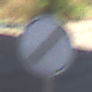
Verkehrszeichen: EndeSaemtlicherBegrenzungen
Umgebung: Roofed, Underpass
Tageszeit: Midday
Wetter: Clear
Licht: Natural
Jahreszeit: NotSpecified
Kontrast: LowContrast